Question: I could not see advertiser in my list. I run this code on device and simulator, do you know why?

Here is all the code added to the main viewcontroller. I am using <URL> tutorial:
'''
- (void)viewDidAppear:(BOOL)animated
{
[super viewDidAppear:animated];
static NSString * const XXServiceType = @"xx-service";
localPeerID = [[MCPeerID alloc] initWithDisplayName:[[UIDevice currentDevice] name]];
MCNearbyServiceAdvertiser *advertiser =
[[MCNearbyServiceAdvertiser alloc] initWithPeer:localPeerID
discoveryInfo:nil
serviceType:XXServiceType];
advertiser.delegate = self;
[advertiser startAdvertisingPeer];
MCSession *session = [[MCSession alloc] initWithPeer:localPeerID
securityIdentity:nil
encryptionPreference:MCEncryptionNone];
session.delegate = self;
MCNearbyServiceBrowser *browser = [[MCNearbyServiceBrowser alloc] initWithPeer:localPeerID serviceType:XXServiceType];
browser.delegate = self;
MCBrowserViewController *browserViewController =
[[MCBrowserViewController alloc] initWithBrowser:browser
session:session];
browserViewController.view.backgroundColor = [UIColor redColor];
browserViewController.delegate = self;
self.modalPresentationStyle = UIModalPresentationFullScreen;
[self presentViewController:browserViewController animated:YES completion:
^{
[browser startBrowsingForPeers];
}];
}
- (void)advertiser:(MCNearbyServiceAdvertiser *)advertiser didReceiveInvitationFromPeer:(MCPeerID *)peerID withContext:(NSData *)context invitationHandler:(void(^)(BOOL accept, MCSession *session))invitationHandler
{
UIAlertView *av = [[UIAlertView alloc] initWithTitle:@"didReceiveInvitationFromPeer get called" message:nil delegate:nil cancelButtonTitle:@"Ok" otherButtonTitles:nil, nil];
[av show];
if ([self.mutableBlockedPeers containsObject:peerID]) {
invitationHandler(NO, nil);
return;
}
[self.mutableBlockedPeers addObject:peerID];
MCSession *session = [[MCSession alloc] initWithPeer:localPeerID
securityIdentity:nil
encryptionPreference:MCEncryptionNone];
session.delegate = self;
invitationHandler(YES, session);
}
'''
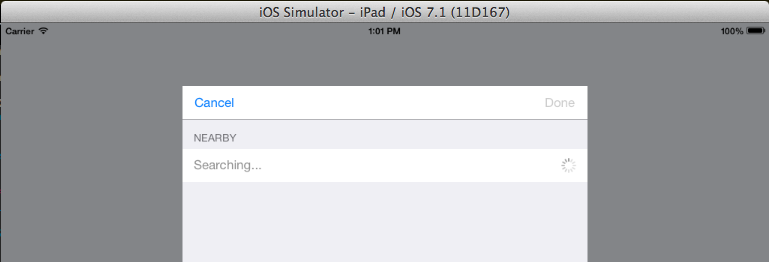
Answer: There are two main problems you have with the code.
The first is that you don't have any strong references to your advertiser, so as soon as viewDidAppear finishes, it will be deallocated (and thus advertising stops).
So, make sure you add a property to your view controller and store the advertiser in it:
'''
@interface ViewController()<MCNearbyServiceAdvertiserDelegate, etc>
@property(nonatomic, strong) MCNearbyServiceAdvertiser *advertiser;
@end
...
- (void)viewDidAppear:(BOOL)animated {
... create the advertiser, etc
self.advertiser = advertiser
... etc
}
'''
The second problem arises from your creation and use of the browser object.
From Apple's documentation of the 'MCBrowserViewController' class:
> Important: If you want the browser view controller to manage the browsing process, the browser object must not be actively browsing, and its delegate must be nil.
So, delete the line that says 'browser.delegate = self' delete the code block containing '[browser startBrowsingForPeers]' (pass nil instead) as the browser view controller does this for you.
Alternatively, don't even create a browser object directly but let the browser view controller do it instead, by using the other init method:
'''
MCBrowserViewController *browserViewController = [[MCBrowserViewController alloc] initWithServiceType:XXServiceType session:session];
'''